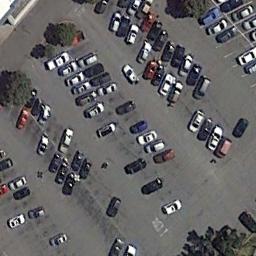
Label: parking_lot